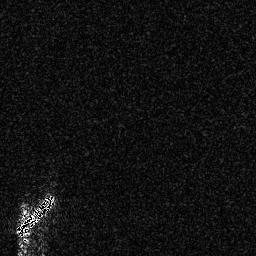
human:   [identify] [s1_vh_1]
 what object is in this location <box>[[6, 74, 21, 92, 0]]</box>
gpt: <ref>1 large ship at the bottom left</ref>